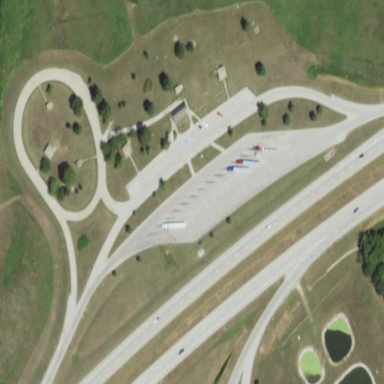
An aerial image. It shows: Rest area on the road.